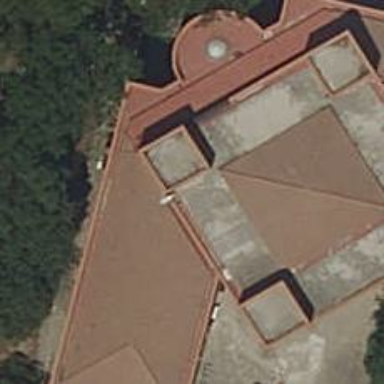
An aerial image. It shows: Building with pyramidal roof.